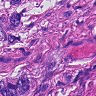
Metastatic tissue present: yes